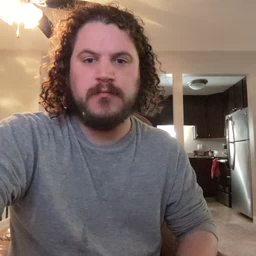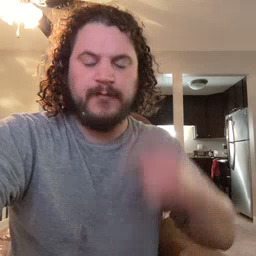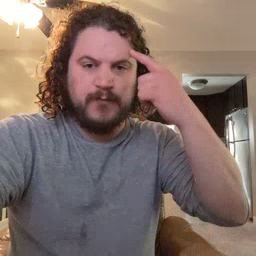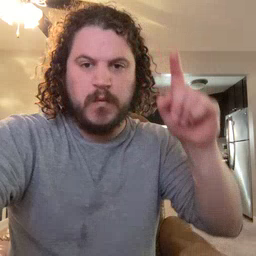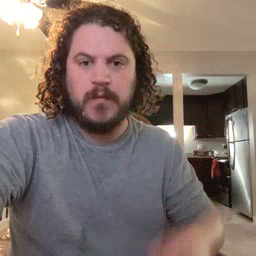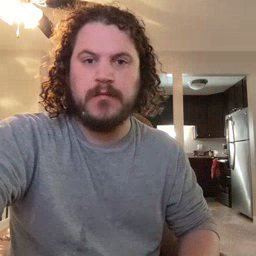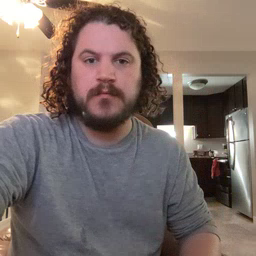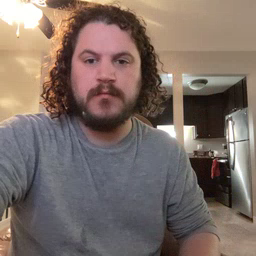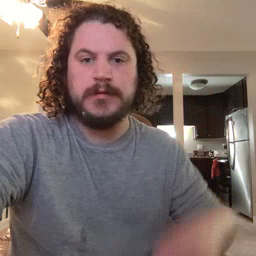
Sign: for